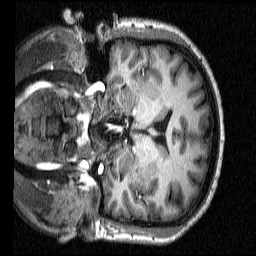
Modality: T1w
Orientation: coronal